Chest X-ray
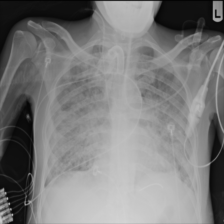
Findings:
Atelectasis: negative
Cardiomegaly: negative
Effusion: negative
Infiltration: positive
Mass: negative
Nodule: negative
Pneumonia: negative
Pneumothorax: negative
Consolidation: negative
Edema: negative
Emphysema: negative
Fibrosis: negative
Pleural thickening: negative
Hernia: negative